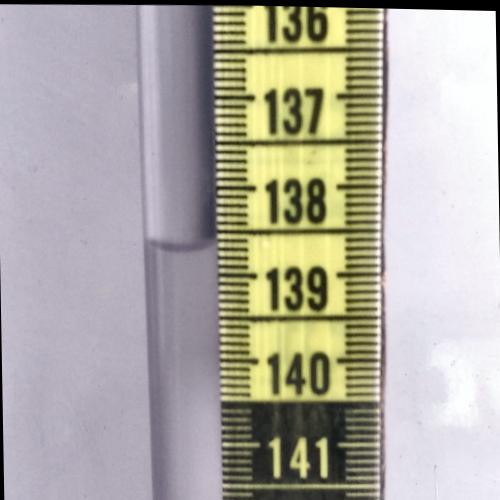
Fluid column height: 138.6 cm